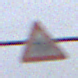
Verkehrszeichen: KinderLinks
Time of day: Midday
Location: Outdoor (Suburban)
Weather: Overcast
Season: NotSpecified
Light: Natural